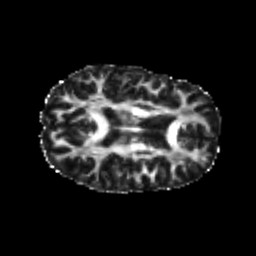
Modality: FA
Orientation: axial
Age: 24
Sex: female
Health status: healthy
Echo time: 0.074 s